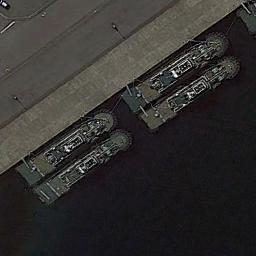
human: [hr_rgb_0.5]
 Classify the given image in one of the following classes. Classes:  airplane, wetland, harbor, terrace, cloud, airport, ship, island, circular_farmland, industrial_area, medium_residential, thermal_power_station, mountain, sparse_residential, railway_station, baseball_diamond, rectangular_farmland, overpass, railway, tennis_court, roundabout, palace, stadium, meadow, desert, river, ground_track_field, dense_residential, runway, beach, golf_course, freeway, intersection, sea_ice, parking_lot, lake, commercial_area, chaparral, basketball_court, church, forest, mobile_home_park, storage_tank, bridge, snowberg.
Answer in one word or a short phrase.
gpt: ship